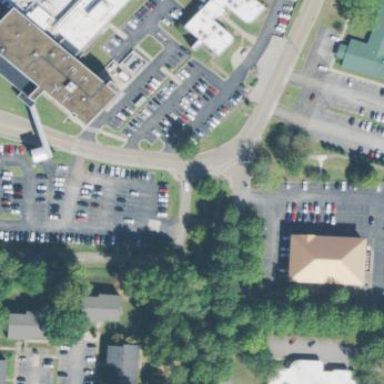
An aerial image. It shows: Parking area.